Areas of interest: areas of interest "Sport and cultural"
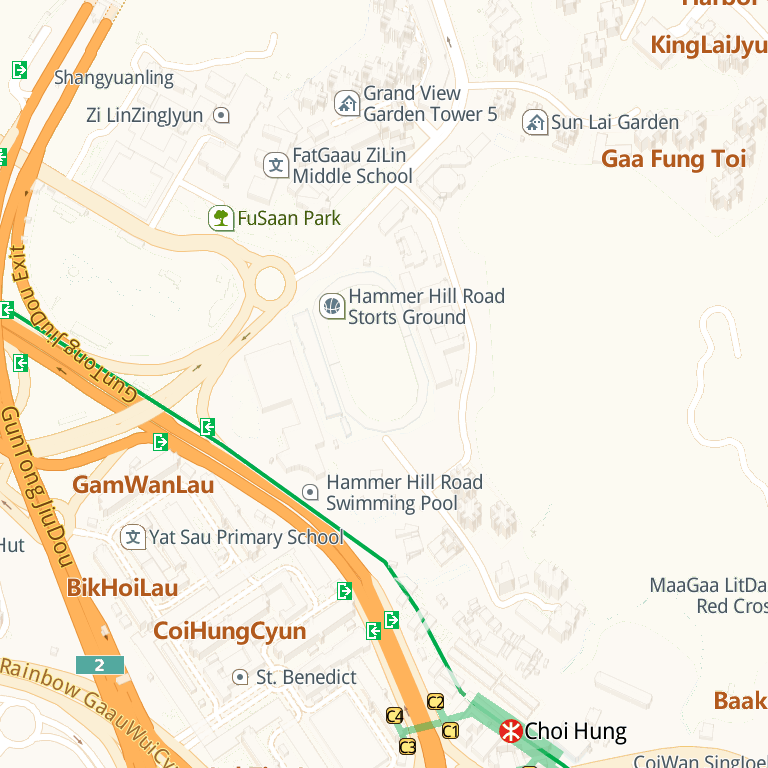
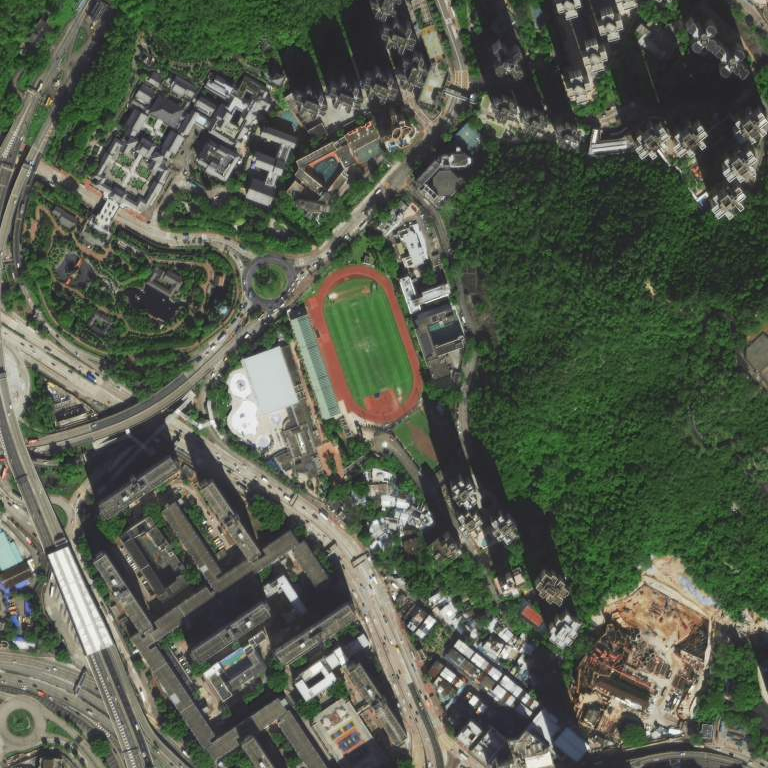